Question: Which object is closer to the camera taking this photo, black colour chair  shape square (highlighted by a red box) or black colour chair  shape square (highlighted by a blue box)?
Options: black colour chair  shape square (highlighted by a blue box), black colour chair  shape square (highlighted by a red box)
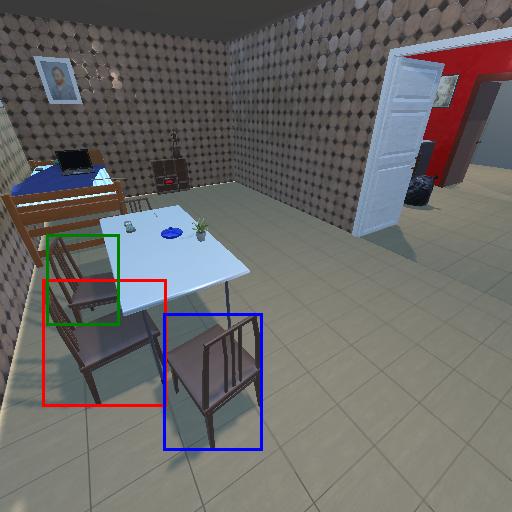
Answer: black colour chair  shape square (highlighted by a blue box)